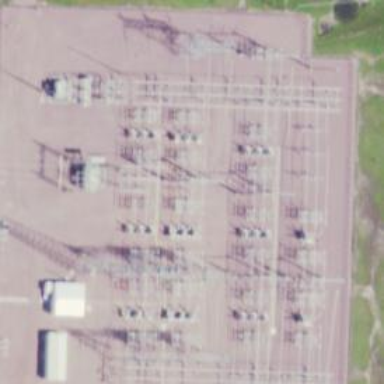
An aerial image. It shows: Switch for power supply.